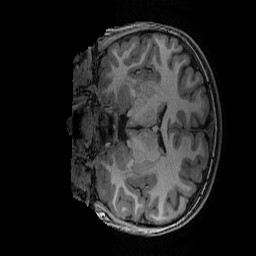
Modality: T1w
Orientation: coronal
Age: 11
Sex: male
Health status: ill
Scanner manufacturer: ge
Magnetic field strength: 3 T
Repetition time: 0.007664 s
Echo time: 0.00342 s